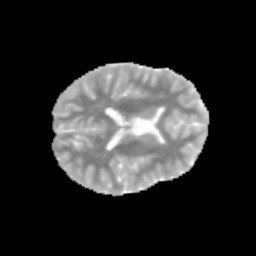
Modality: MD
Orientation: axial
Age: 11
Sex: male
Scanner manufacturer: siemens
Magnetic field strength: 3 T
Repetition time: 3.8 s
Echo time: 0.07 s